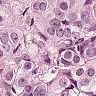
Metastatic tissue present: yes